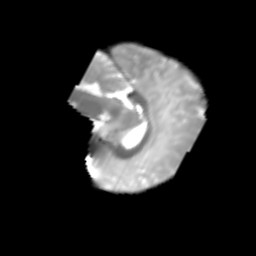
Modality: T2w
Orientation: sagittal
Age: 6
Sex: male
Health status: healthy